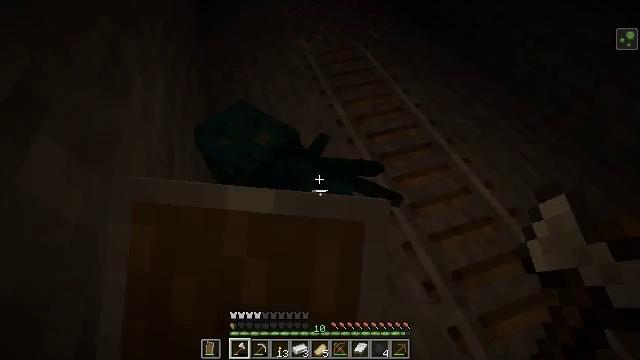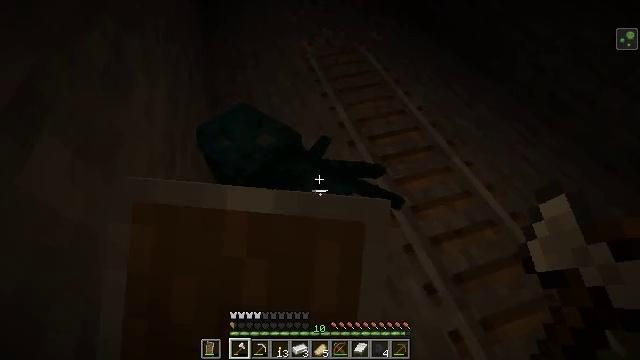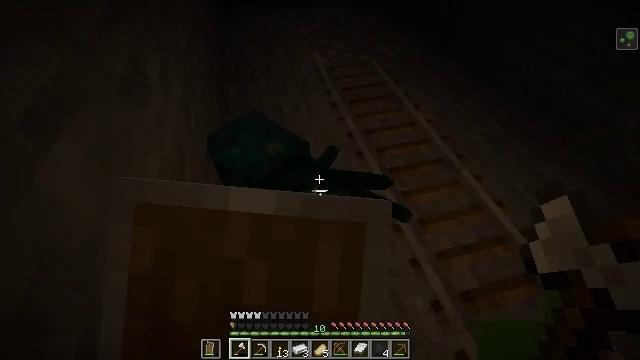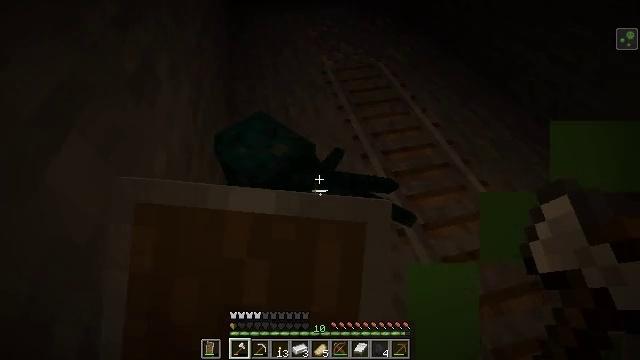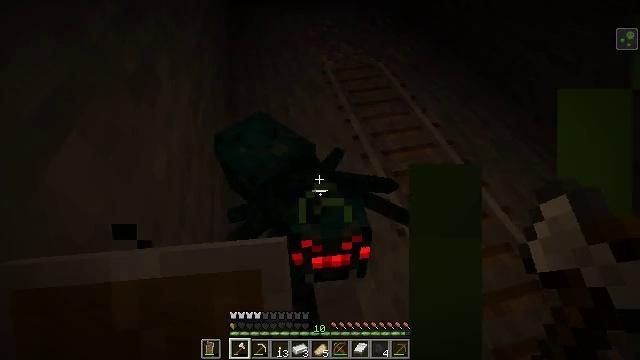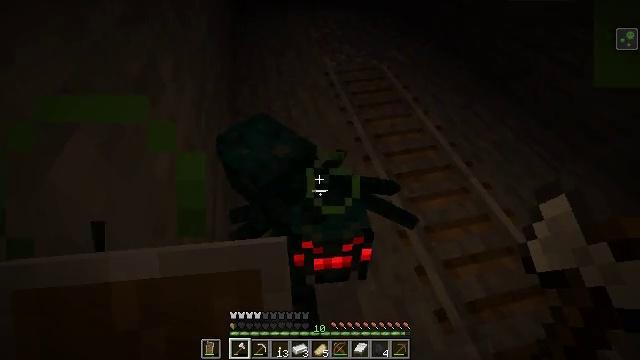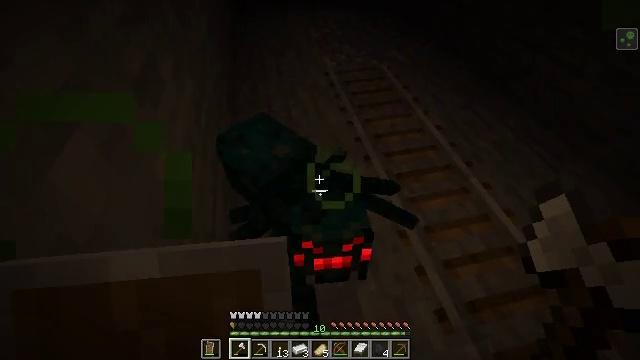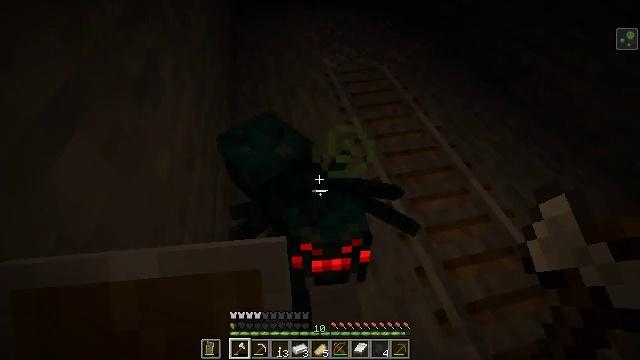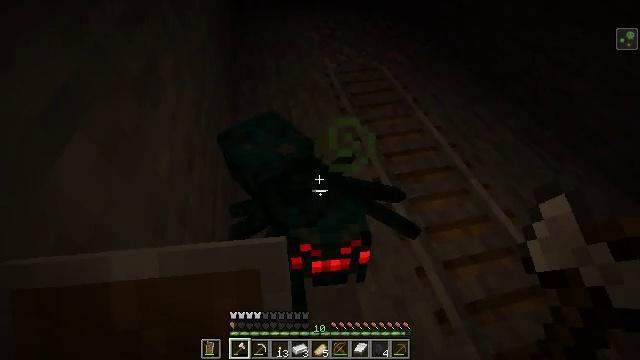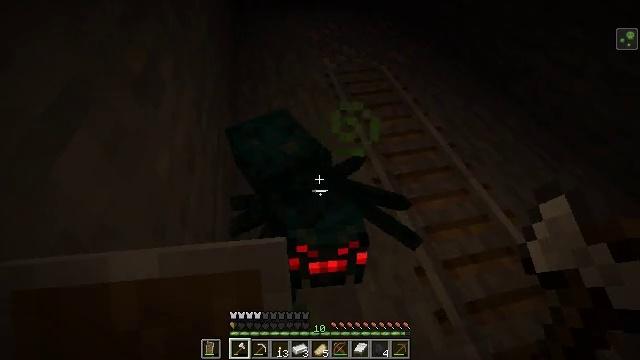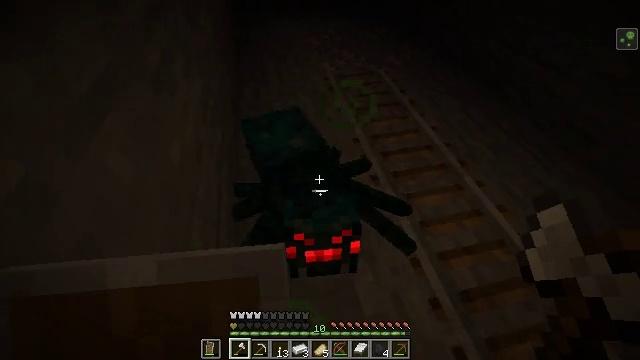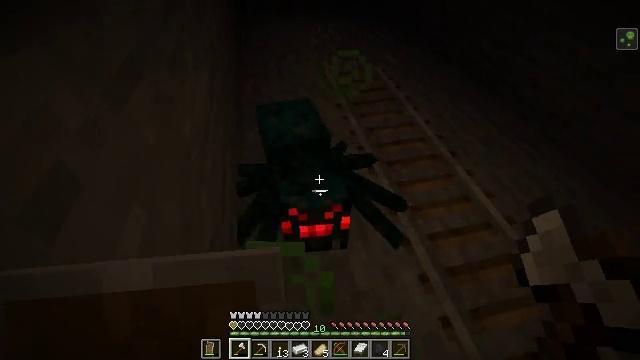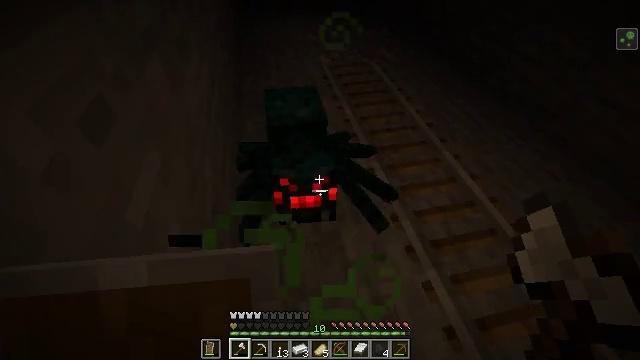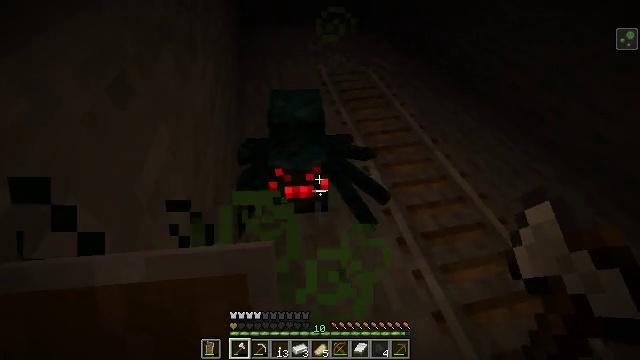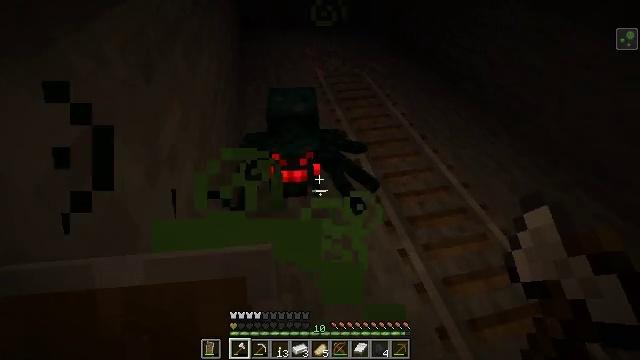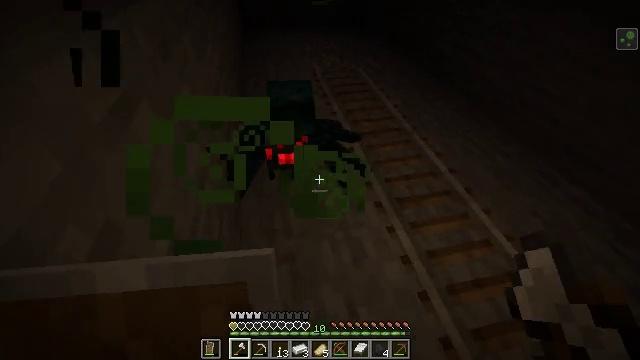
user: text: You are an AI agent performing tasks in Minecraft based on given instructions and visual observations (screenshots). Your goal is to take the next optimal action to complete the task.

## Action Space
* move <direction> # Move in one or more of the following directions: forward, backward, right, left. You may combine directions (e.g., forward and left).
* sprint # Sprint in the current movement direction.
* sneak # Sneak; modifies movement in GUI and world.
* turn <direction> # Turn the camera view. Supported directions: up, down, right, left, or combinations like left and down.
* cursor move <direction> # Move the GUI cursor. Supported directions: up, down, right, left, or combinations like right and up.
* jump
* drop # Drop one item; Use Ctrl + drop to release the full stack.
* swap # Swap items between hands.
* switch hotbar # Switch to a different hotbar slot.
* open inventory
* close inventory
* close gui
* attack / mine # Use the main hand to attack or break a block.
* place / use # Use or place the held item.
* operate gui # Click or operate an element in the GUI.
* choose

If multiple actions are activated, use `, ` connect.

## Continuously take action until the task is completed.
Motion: motion action
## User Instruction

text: Battle spiders.
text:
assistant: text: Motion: use / place
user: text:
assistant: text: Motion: turn left and up, use / place
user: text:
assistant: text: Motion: turn left, use / place
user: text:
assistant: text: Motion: attack / mine
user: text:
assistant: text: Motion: attack / mine
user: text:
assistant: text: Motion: attack / mine
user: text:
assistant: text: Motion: attack / mine
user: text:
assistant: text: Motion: attack / mine
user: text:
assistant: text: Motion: move back, attack / mine
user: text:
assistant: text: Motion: move back, turn up, attack / mine
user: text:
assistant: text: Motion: move back, attack / mine
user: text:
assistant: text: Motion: move back, attack / mine
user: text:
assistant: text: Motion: move back, turn up, attack / mine
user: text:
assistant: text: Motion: move back, turn up
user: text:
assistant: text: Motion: attack / mine
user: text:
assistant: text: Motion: attack / mine
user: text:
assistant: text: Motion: turn up, attack / mine
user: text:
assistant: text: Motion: turn up
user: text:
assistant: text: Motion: attack / mine
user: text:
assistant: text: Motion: attack / mine